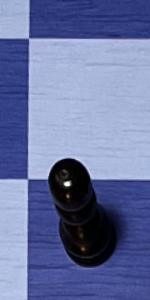
Label: Pawn_Black